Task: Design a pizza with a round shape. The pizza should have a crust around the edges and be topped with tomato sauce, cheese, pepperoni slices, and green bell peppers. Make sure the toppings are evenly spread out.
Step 610:
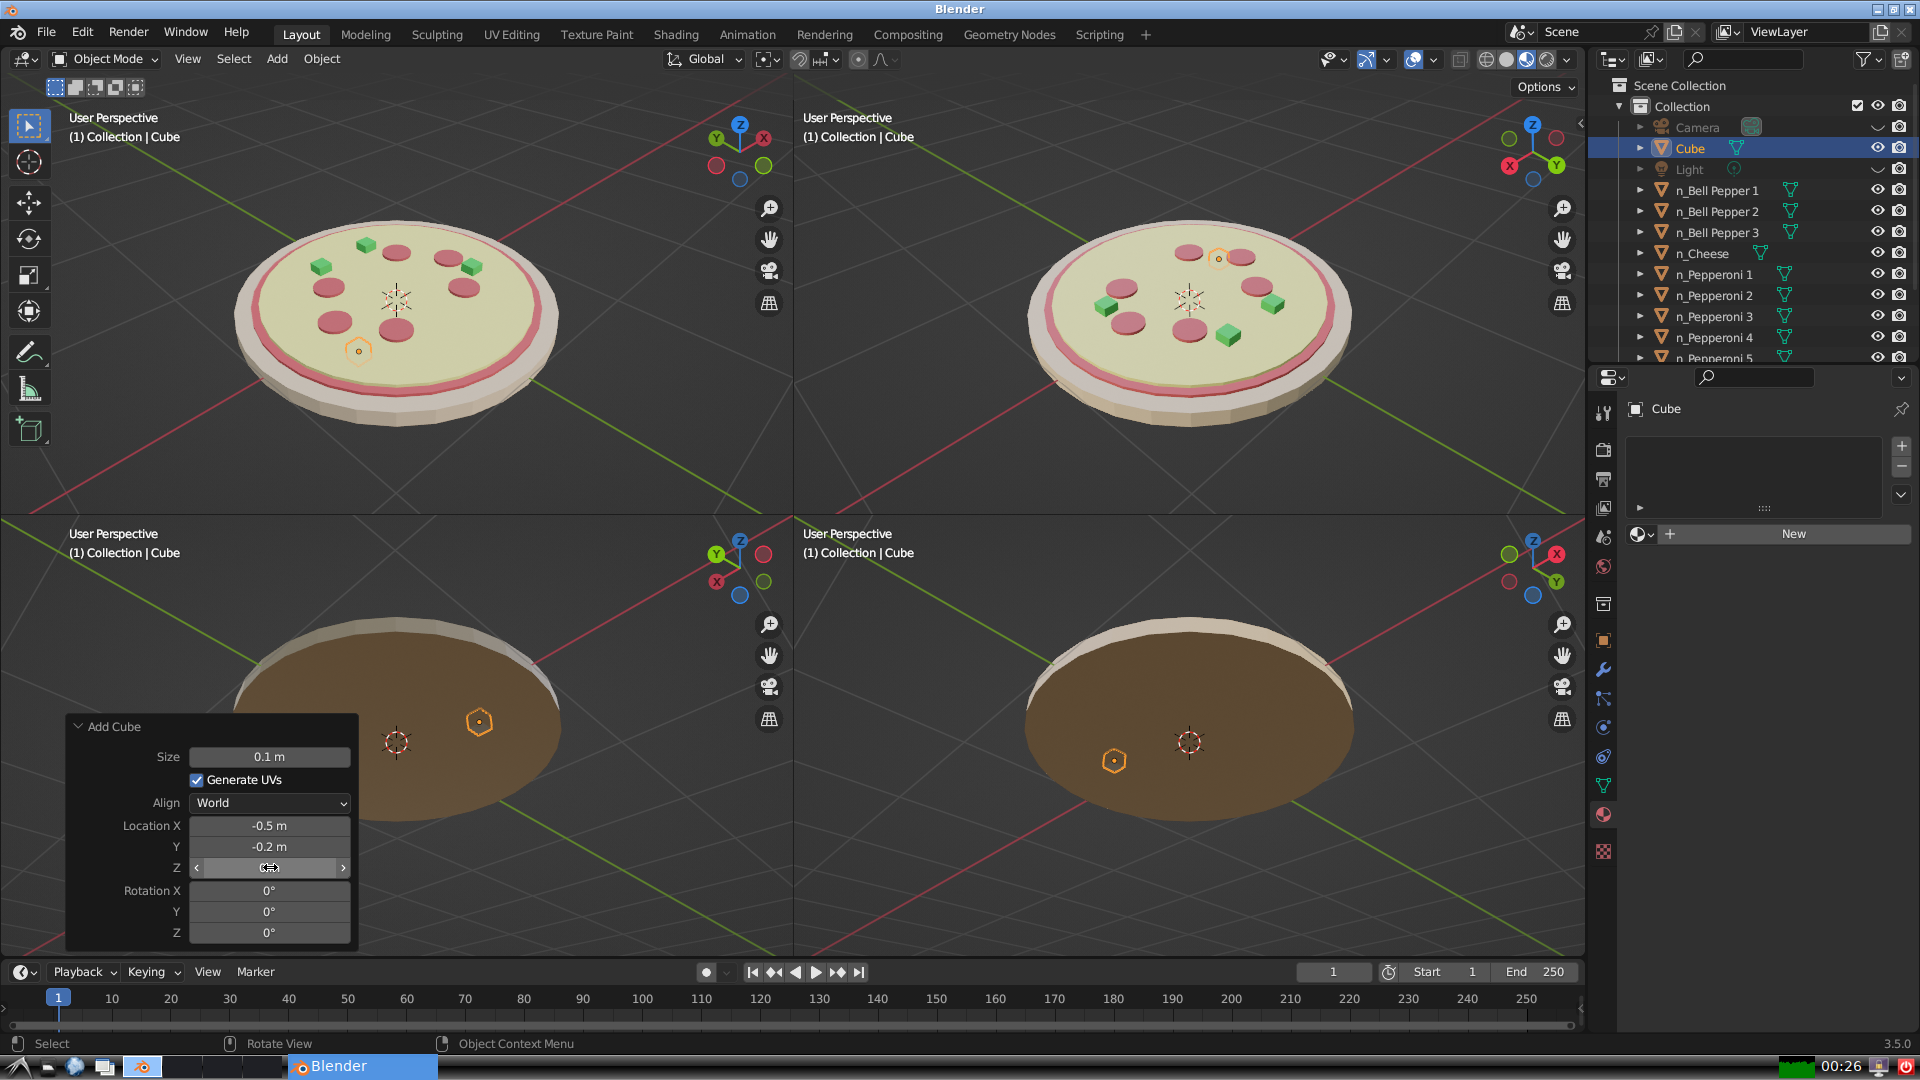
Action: click: no